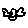
Label: bird